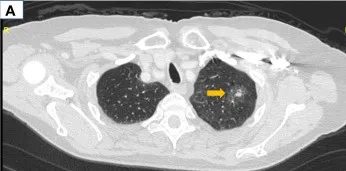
Radiologic response to neoadjuvant selpercatinib. Computed tomography (CT) imaging of chest before and after neoadjuvant selpercatinib treatment is shown. (A) A baseline CT of the chest before selpercatinib initiation revealed a left lung mass measuring 3.1 cm (arrow).
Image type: radiology (ct)